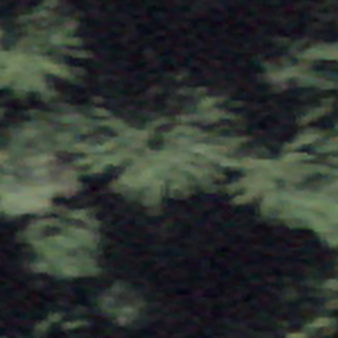
Label: other